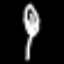
Label: leaf